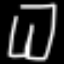
Label: pants